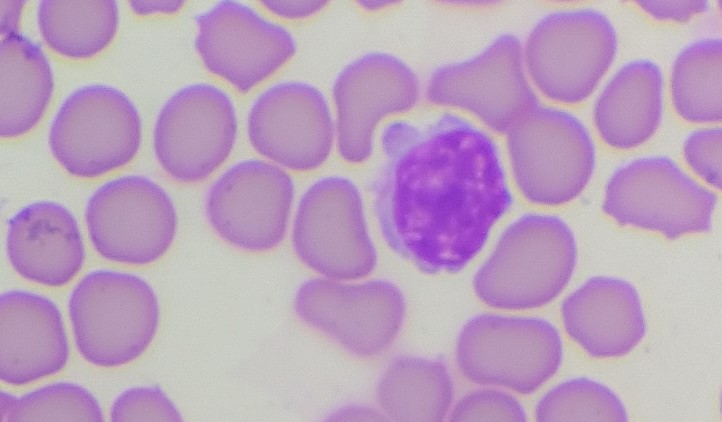
White blood cell type: Lymphocyte